Interaction volume radius: 5 \u00c5
Interaction volume height: 45 \u00c5
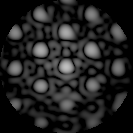
Disorder parameter: 0.1935